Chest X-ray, AP view. Patient: 56 years old, sex F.
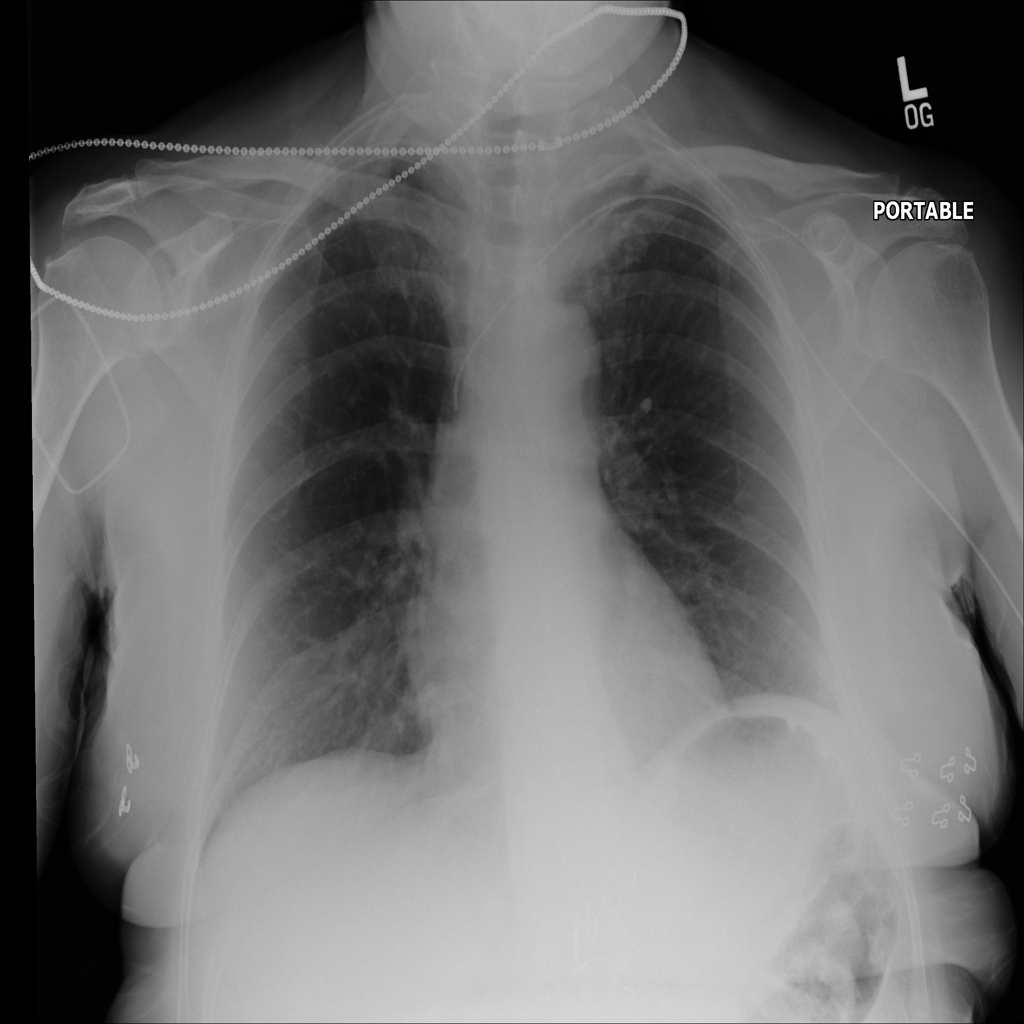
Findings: No Finding